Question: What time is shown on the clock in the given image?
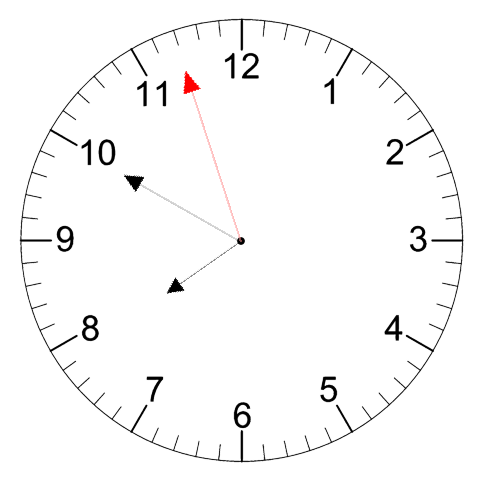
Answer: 07:49:57